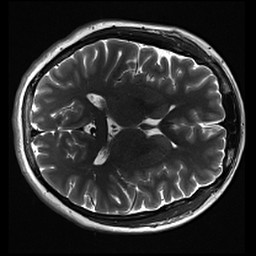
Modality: inplaneT2
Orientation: axial